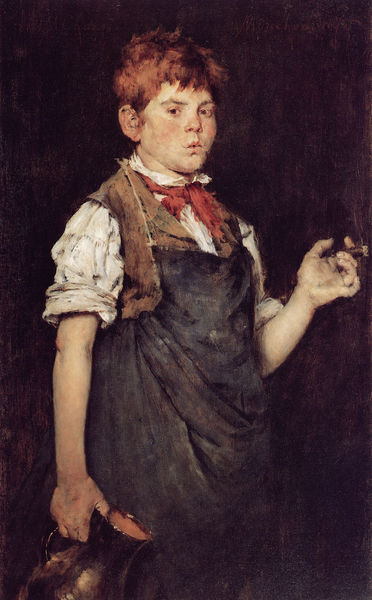
Titel: Der Lehrling
Künstler: William Merritt Chase
Institution: Hartford/Conn., Wadsworth Atheneum
Schlagwörter: blau, dunkel, gemälde, kopf, mann, weiß, braun, grau, mund, nase, schwarz, blick, rot, tuch, hemd, arme, gesicht, stehen, portrait, öl, haare, stehend, kind, ohren, kanne, krug, schürze, schuhe, arbeiten, arbeiter, rauchen, zigarre, halstuch, junge, oberkörper, weste, knabe, kittel, klinke, türknauf, rote haare, rauchend, zigarette, raucher, bube, frech, arbeitskleidung, arbeitsgewand, arbeitn, enkind